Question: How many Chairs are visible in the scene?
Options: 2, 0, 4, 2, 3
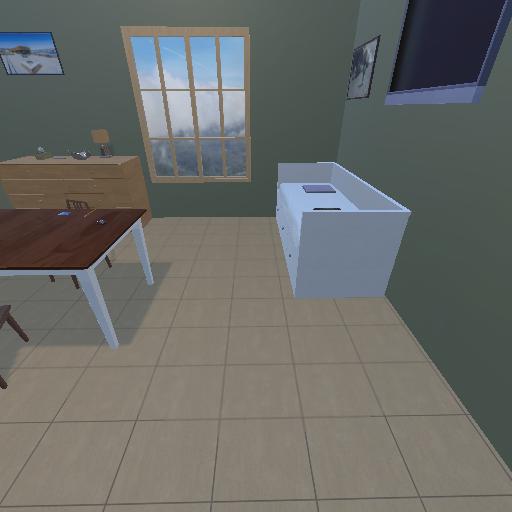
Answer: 2